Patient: sex F, age 48
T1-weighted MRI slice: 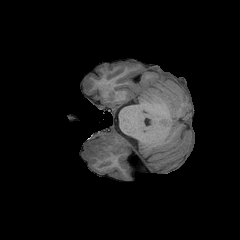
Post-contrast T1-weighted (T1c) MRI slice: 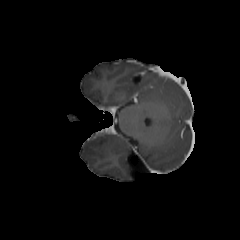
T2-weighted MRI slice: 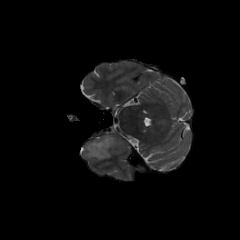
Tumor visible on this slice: yes
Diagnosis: Astrocytoma, IDH-mutant
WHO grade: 2